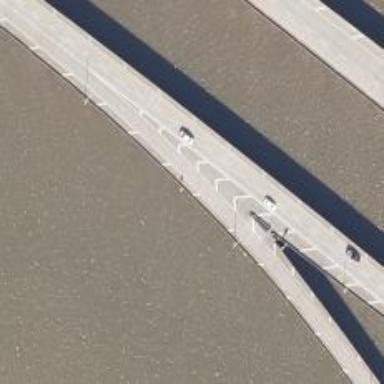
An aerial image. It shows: Bridge over motorway_link.